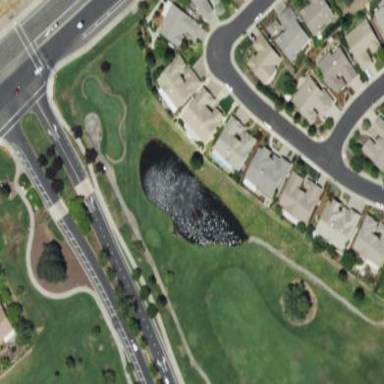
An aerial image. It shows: Picturesque scene of golf course with lateral water hazard.